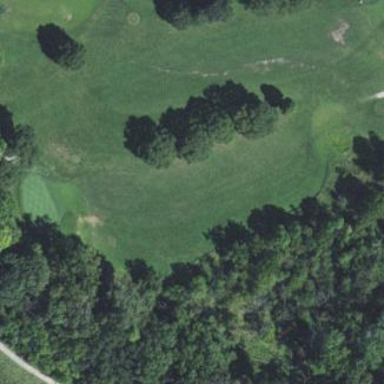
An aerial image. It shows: Well-maintained grassy golf fairway for the sport of golf.